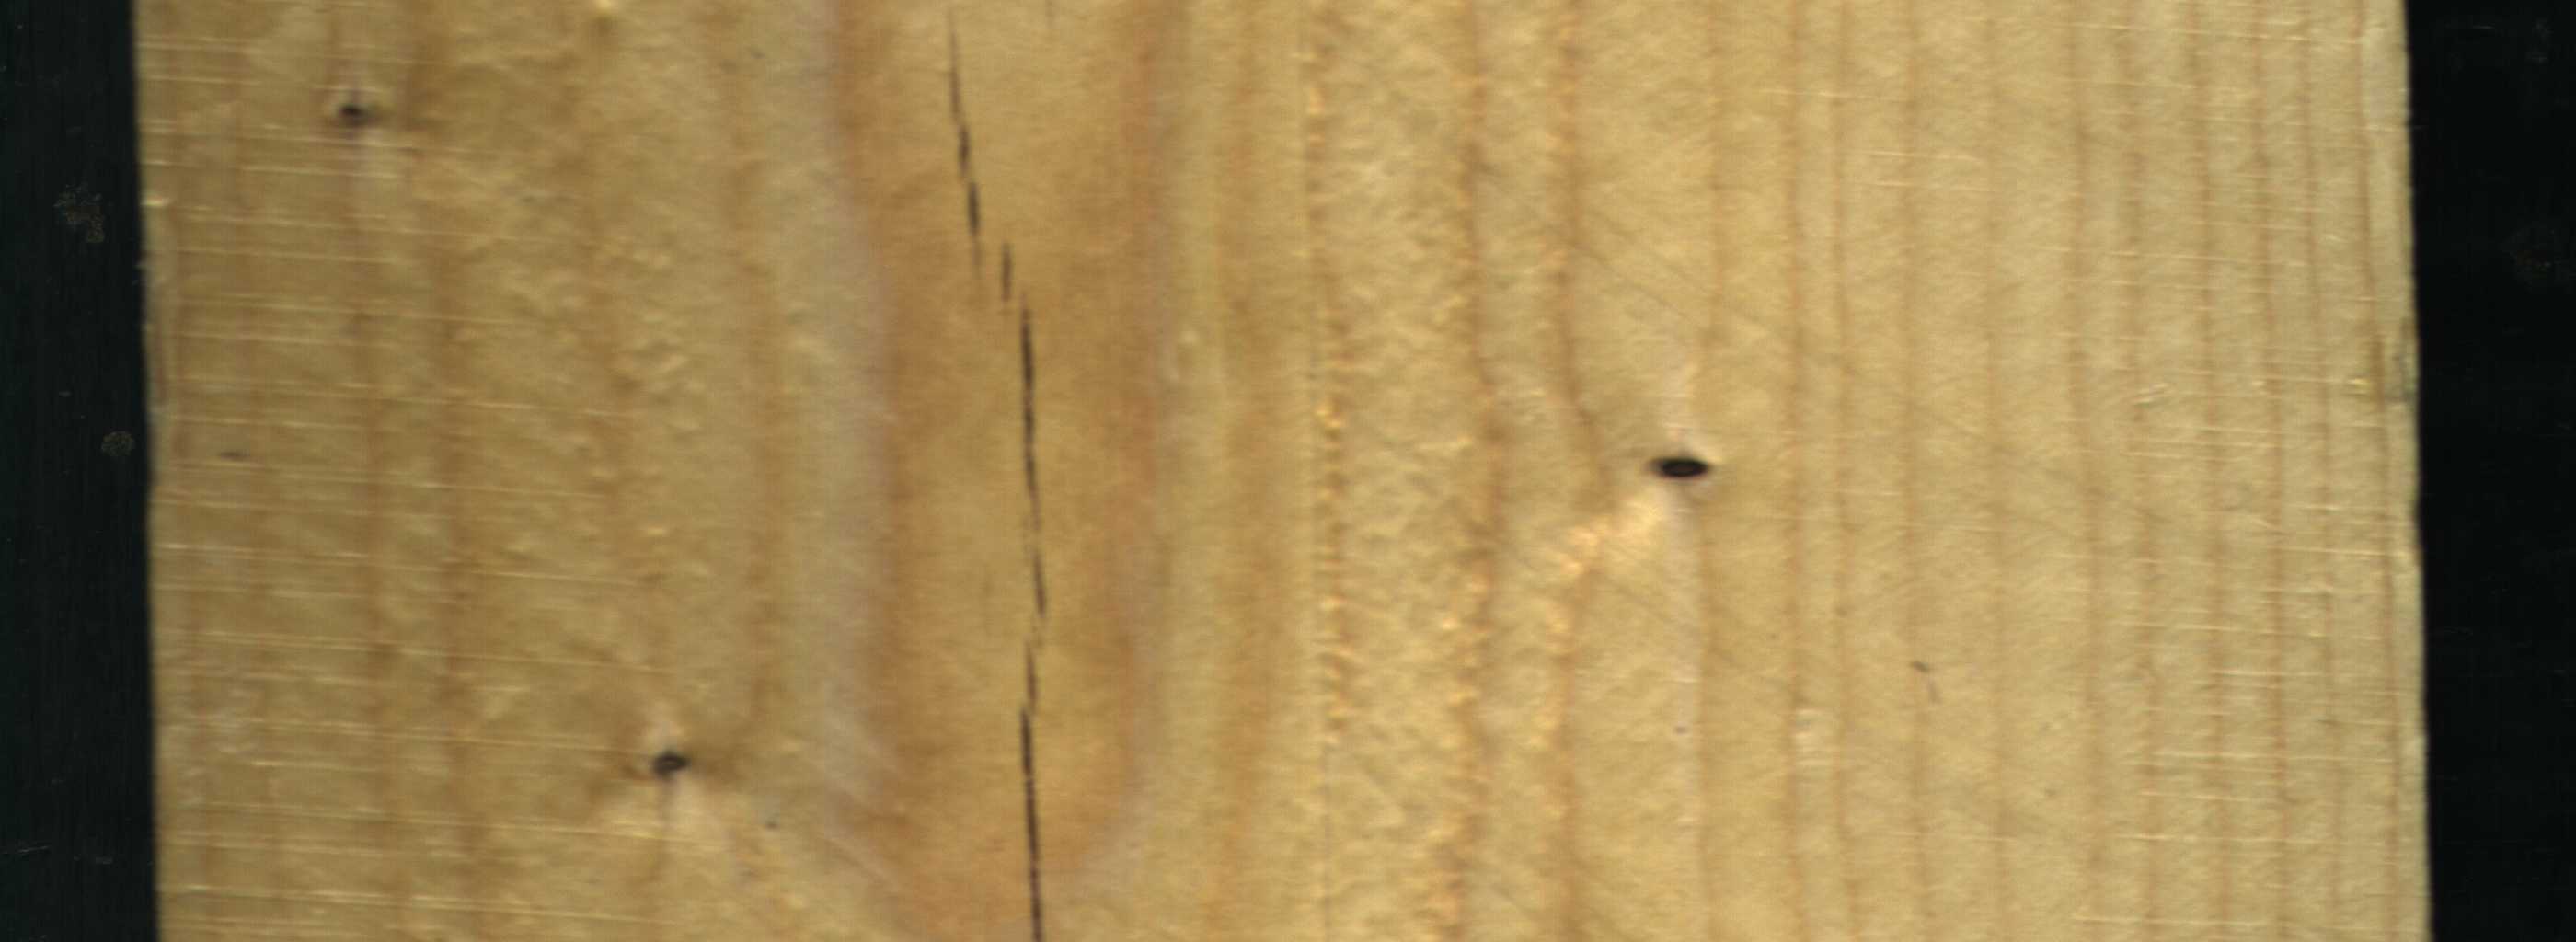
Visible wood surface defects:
Crack
Dead_Knot
Dead_Knot
Dead_Knot